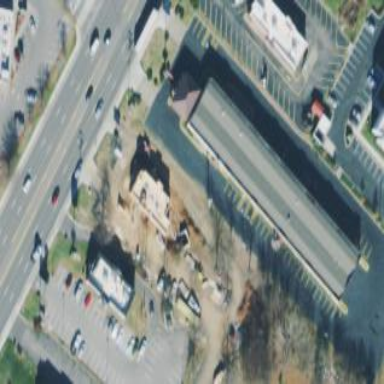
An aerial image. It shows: Hotel building that serves as motel for tourists.